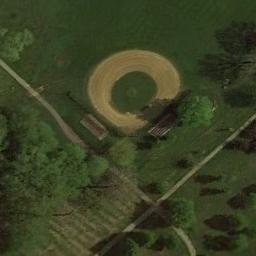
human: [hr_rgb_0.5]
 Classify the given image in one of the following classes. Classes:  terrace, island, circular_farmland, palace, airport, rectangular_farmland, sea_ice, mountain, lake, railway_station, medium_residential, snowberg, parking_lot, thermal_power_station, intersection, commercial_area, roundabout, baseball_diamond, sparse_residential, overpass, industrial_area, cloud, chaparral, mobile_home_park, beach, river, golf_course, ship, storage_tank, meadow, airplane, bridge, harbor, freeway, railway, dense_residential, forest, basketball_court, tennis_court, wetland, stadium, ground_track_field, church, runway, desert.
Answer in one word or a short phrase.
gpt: baseball_diamond